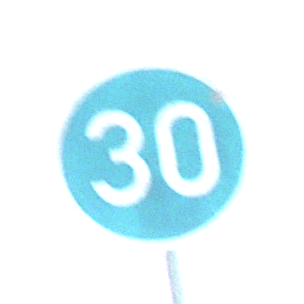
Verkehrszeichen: VorgeschriebeneMindestgeschwindigkeit
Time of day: SunriseSunset
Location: Outdoor (Nature)
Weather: Clear
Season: NotSpecified
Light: Natural